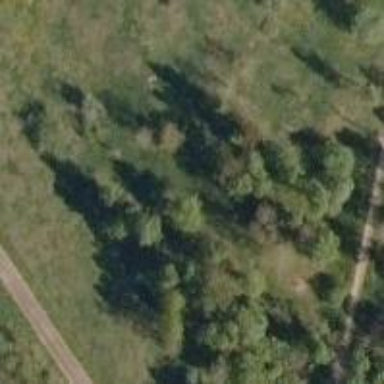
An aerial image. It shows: Hole used for both golf and disc golf.